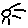
Label: sun